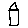
Label: house